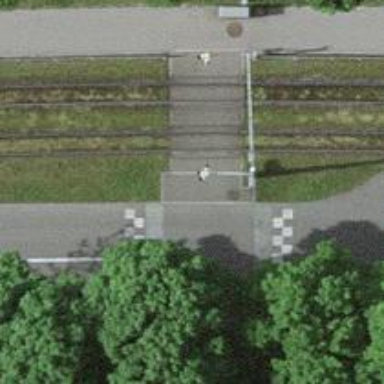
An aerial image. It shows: Tram crossing on the railway.